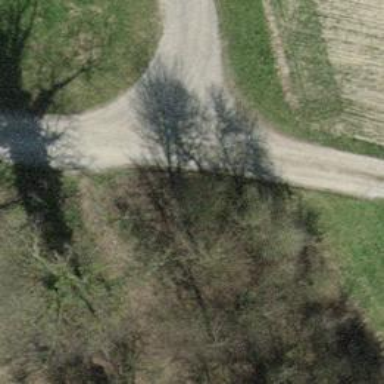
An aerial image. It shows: Track with grade 2 gravel surface.